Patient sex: F
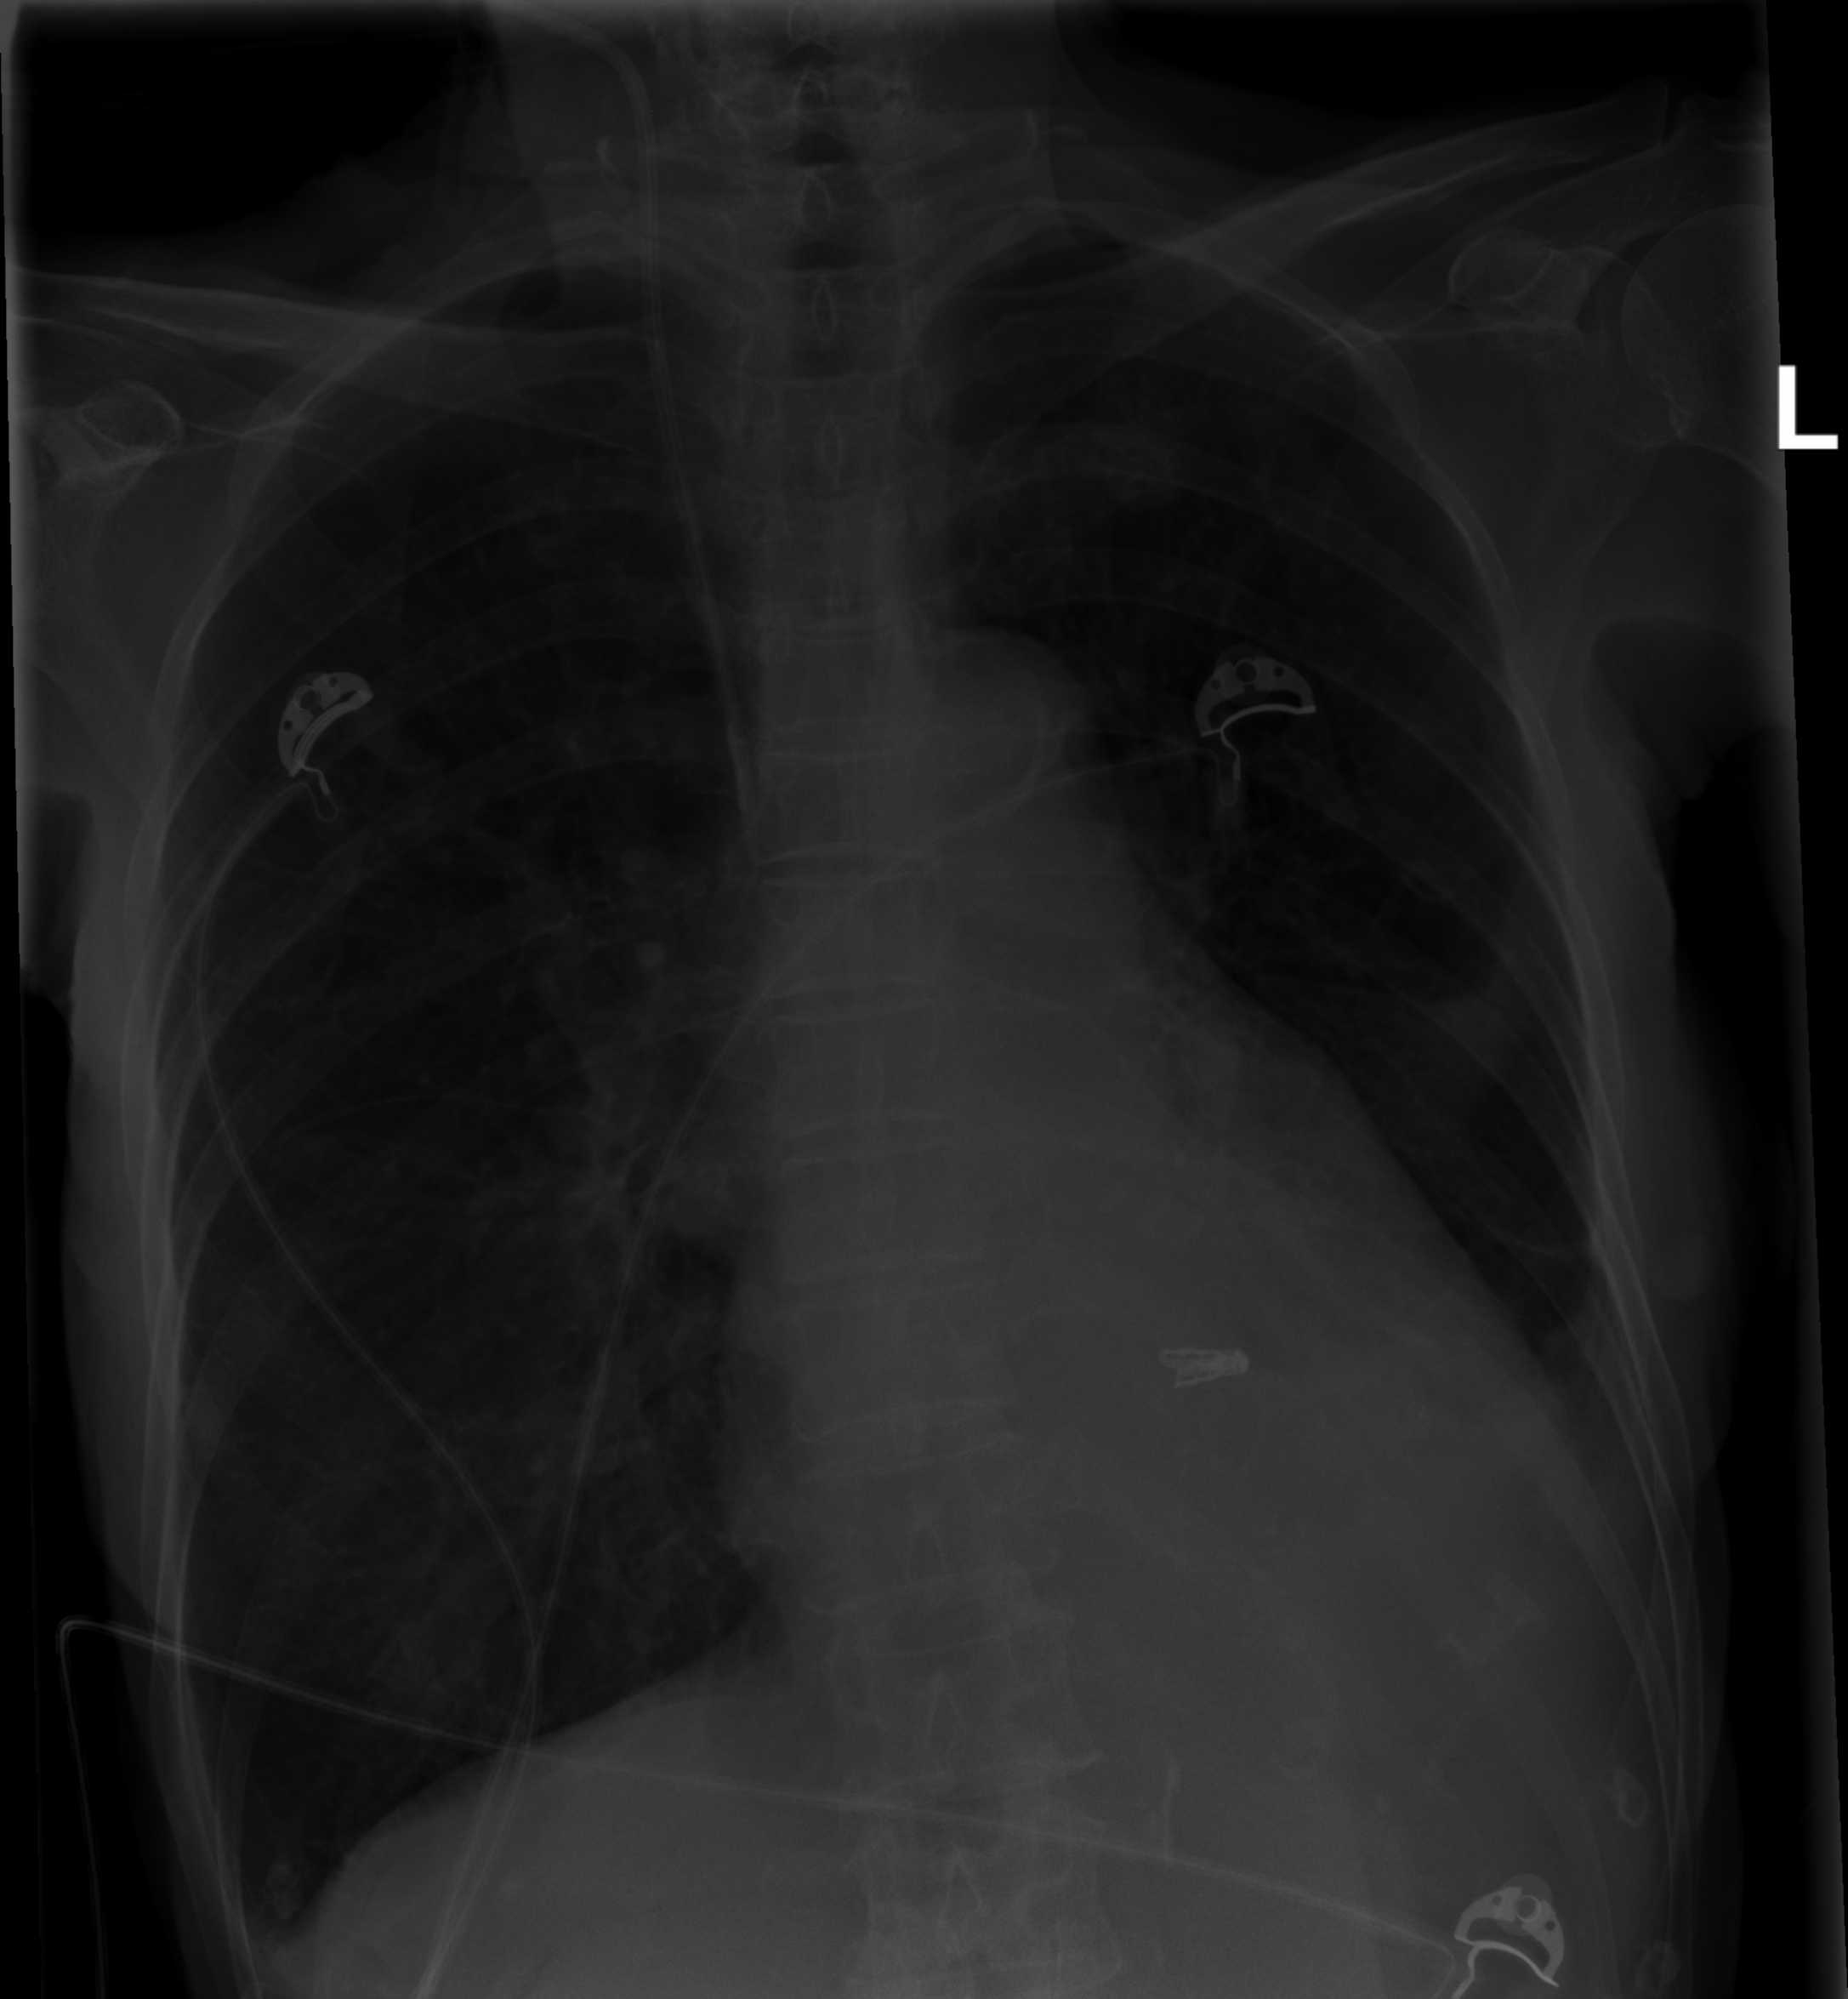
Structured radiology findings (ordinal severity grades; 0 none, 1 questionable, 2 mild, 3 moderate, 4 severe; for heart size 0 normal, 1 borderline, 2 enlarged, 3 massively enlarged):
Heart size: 2
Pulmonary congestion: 0
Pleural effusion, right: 2
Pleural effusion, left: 3
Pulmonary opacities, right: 0
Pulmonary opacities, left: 0
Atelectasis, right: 1
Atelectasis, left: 2